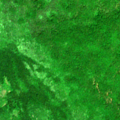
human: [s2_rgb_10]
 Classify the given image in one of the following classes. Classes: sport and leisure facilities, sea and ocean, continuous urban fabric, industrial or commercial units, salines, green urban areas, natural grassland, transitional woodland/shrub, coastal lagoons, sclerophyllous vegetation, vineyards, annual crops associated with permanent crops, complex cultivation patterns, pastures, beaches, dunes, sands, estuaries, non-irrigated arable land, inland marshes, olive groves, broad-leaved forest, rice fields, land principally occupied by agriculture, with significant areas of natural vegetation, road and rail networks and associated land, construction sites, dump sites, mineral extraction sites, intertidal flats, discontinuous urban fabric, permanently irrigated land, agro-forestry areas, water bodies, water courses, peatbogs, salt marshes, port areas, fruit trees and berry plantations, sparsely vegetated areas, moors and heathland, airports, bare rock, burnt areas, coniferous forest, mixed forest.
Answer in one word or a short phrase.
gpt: broad-leaved forest, mixed forest, transitional woodland/shrub